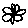
Label: flower